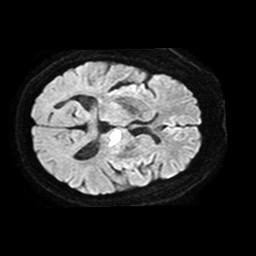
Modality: TRACE
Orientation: axial
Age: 65
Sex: female
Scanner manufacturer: philips
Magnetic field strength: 1.5 T
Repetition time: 4.0 s
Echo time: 0.09411 s